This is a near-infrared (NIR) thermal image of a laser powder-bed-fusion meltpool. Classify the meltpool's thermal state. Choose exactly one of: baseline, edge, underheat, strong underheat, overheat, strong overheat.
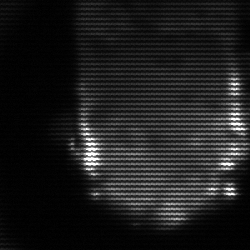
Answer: baseline